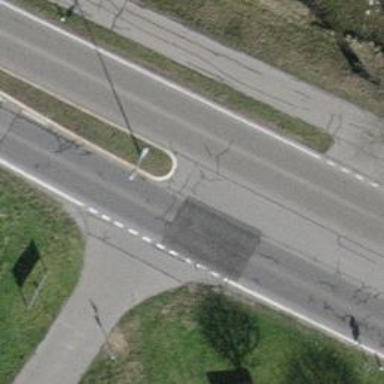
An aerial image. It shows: Secondary road with asphalt surface and no sidewalk.